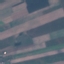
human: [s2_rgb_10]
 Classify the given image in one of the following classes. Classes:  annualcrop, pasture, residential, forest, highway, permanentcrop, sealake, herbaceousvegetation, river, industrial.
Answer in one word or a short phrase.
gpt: AnnualCrop